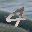
Label: 4